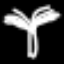
Label: palm tree